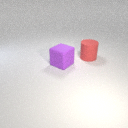
large red rubber cylinder to the right of large purple rubber cube